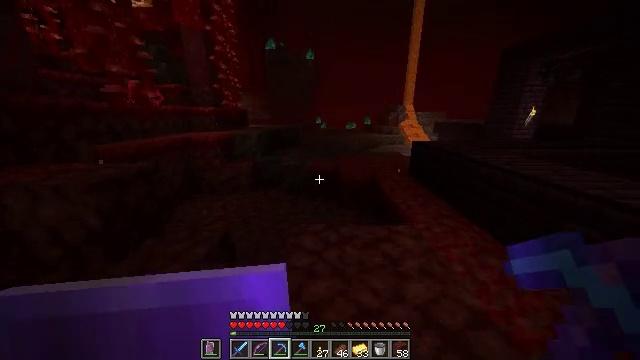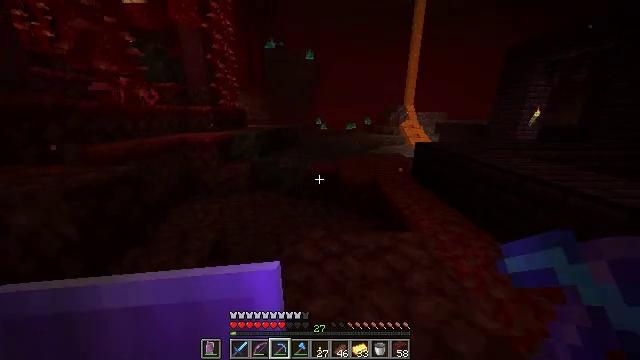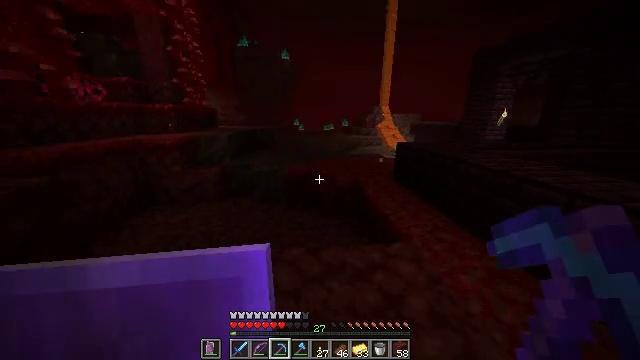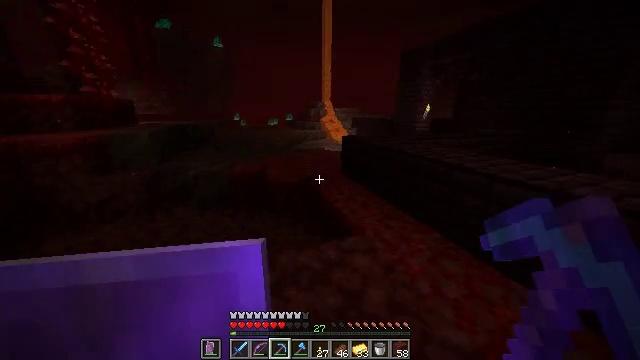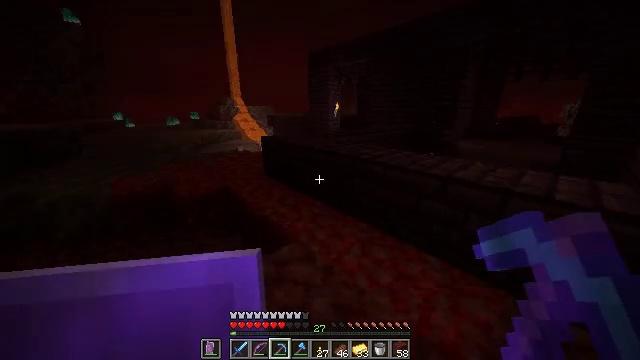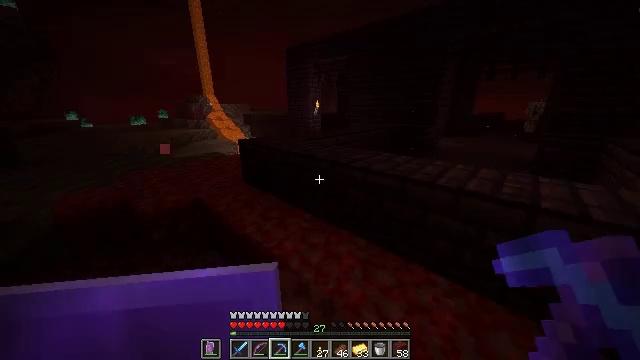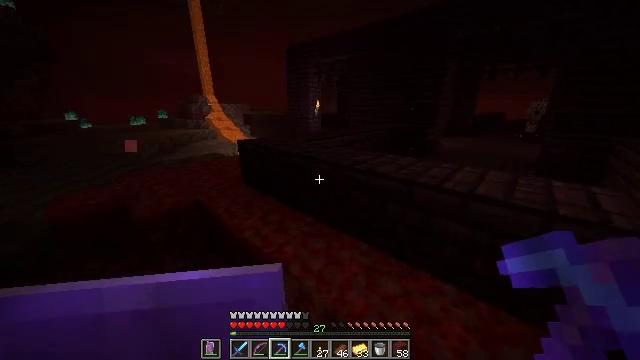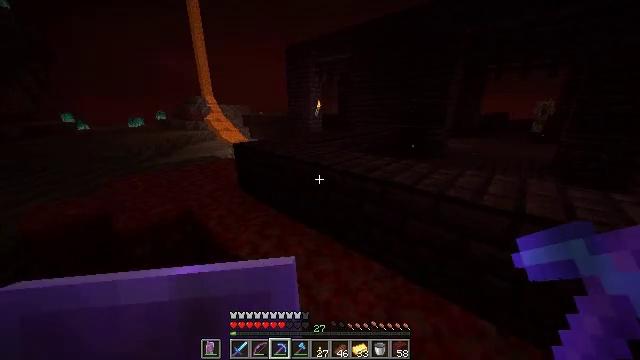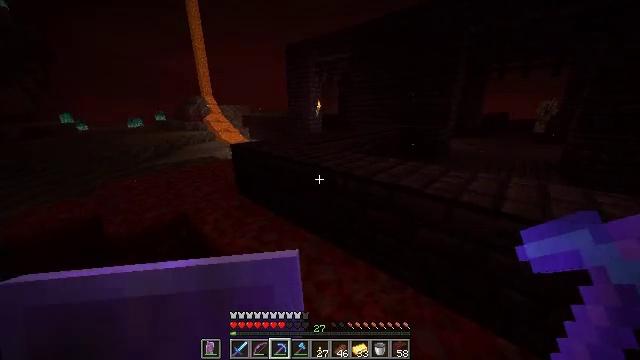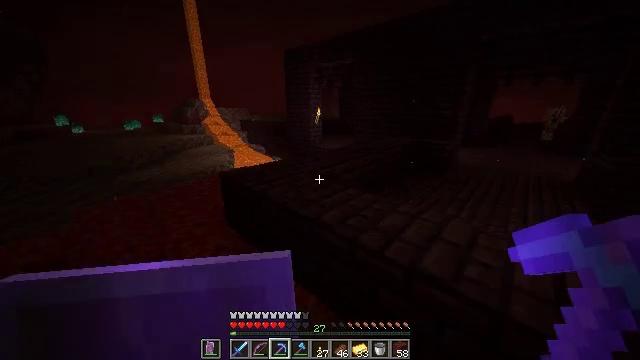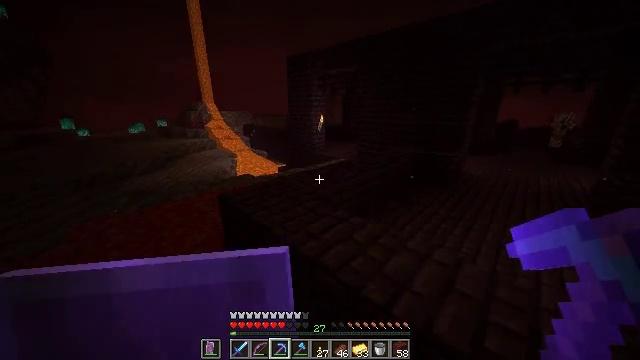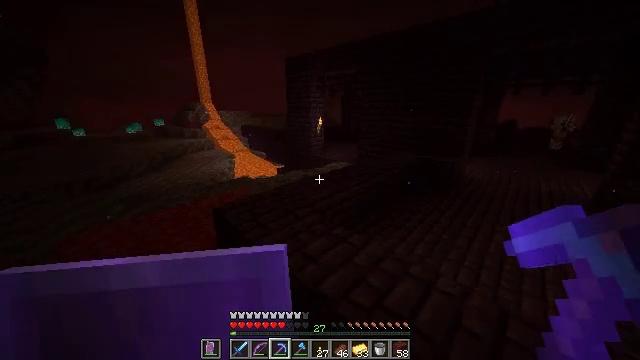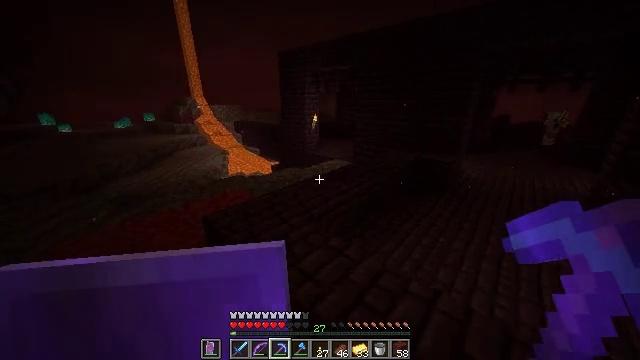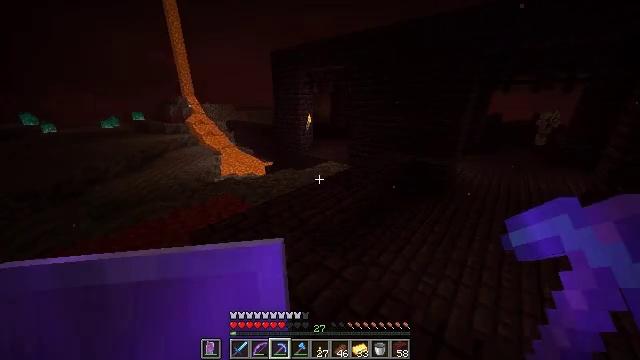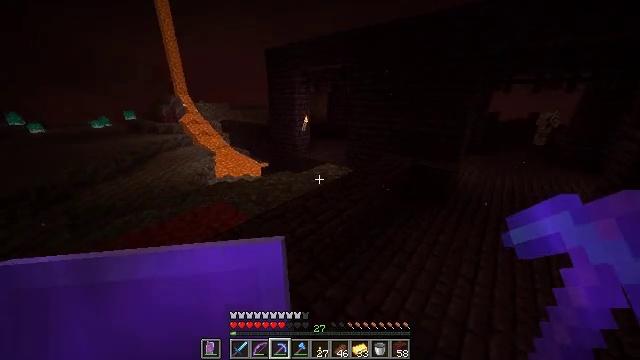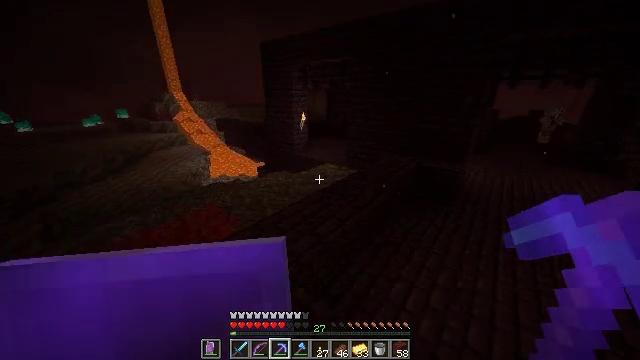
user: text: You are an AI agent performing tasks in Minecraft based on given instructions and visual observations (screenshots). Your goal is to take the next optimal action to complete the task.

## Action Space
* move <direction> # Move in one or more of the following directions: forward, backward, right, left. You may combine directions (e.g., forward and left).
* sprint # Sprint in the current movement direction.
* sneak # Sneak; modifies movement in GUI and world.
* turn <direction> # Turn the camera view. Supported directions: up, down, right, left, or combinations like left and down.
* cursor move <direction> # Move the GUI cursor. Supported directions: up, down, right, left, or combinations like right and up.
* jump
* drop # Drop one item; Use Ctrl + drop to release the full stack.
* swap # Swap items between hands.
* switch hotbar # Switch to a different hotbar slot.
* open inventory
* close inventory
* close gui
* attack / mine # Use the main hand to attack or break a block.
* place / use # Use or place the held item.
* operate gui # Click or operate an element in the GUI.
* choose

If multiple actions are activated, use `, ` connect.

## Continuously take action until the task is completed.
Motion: motion action
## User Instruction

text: Drop crimson roots.
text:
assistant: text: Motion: move forward
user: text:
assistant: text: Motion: move forward, turn right
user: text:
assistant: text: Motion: move forward, turn right and down
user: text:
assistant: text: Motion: move forward, turn right
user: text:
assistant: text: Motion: move forward, turn right
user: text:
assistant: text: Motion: move forward
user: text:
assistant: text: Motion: move forward
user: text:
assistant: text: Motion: move forward
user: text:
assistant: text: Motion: move forward, jump
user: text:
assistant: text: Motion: move forward, jump
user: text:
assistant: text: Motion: move forward, jump
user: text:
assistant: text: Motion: move forward, turn right and down, jump
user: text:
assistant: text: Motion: move forward, turn right
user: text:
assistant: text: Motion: move forward
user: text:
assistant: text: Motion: move forward
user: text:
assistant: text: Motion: move forward, turn right and down
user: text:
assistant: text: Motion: move forward, turn right and down
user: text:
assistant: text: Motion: move forward, turn right and up
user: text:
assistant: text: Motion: turn right and up
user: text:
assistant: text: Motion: move left, turn up
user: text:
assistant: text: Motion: move left, turn up
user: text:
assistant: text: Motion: move left
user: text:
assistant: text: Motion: move left, turn left
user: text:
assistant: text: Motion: turn left
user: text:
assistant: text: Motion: turn left
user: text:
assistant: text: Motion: turn left and up
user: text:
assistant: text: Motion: turn left and up
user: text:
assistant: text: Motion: turn left
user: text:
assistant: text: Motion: open inventory
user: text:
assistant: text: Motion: open inventory